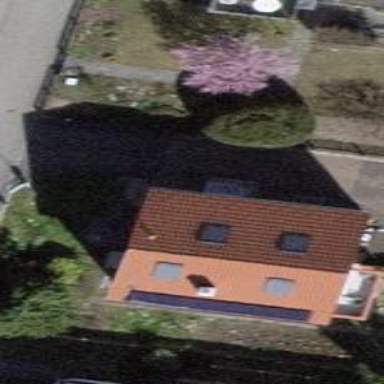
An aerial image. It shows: Building with tiled roof.